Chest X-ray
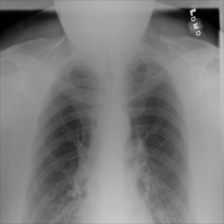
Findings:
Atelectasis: negative
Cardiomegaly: negative
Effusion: negative
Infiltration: negative
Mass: negative
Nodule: negative
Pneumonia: negative
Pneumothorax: negative
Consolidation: negative
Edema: negative
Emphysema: negative
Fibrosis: negative
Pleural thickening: negative
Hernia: negative